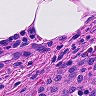
Metastatic tissue present: no